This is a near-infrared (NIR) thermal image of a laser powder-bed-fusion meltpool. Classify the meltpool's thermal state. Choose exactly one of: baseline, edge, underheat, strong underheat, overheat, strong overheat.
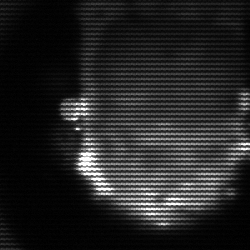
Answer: baseline